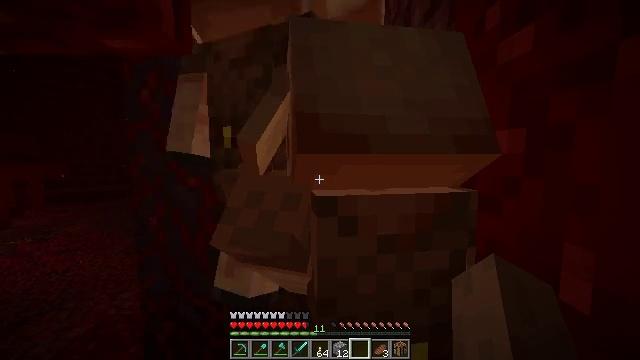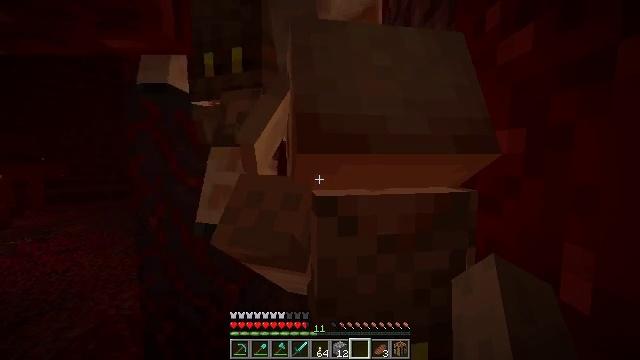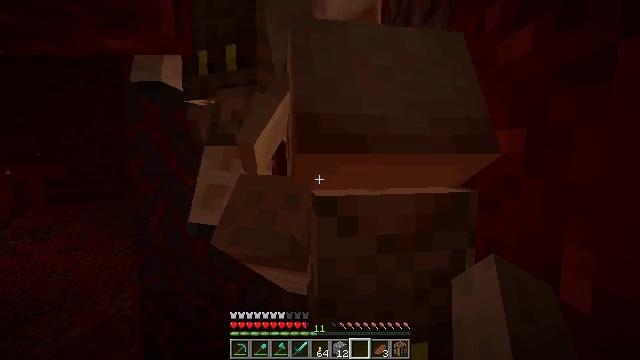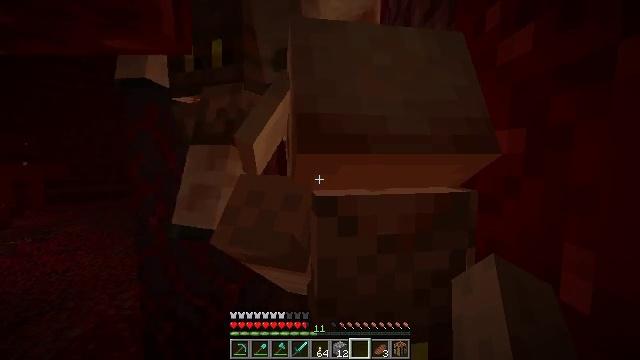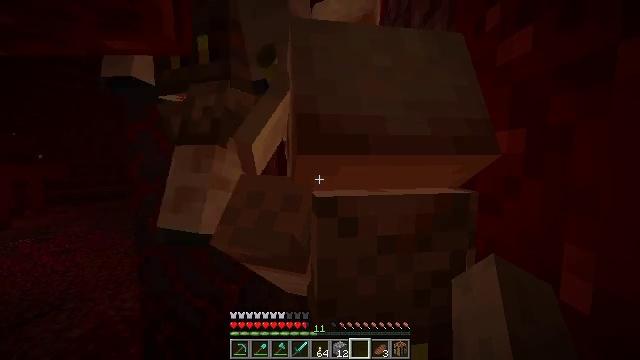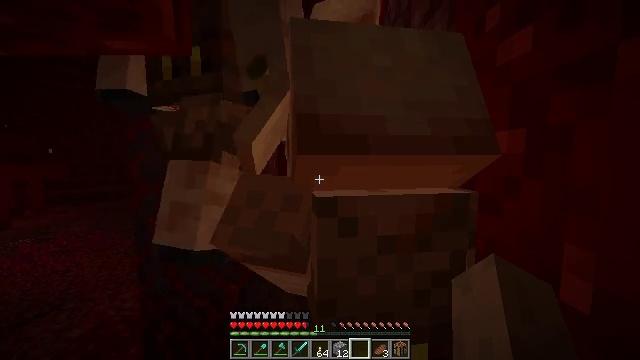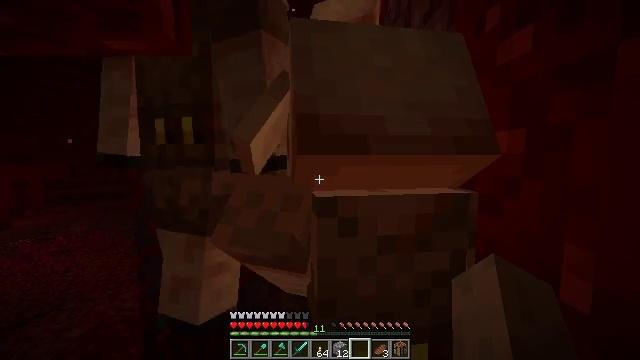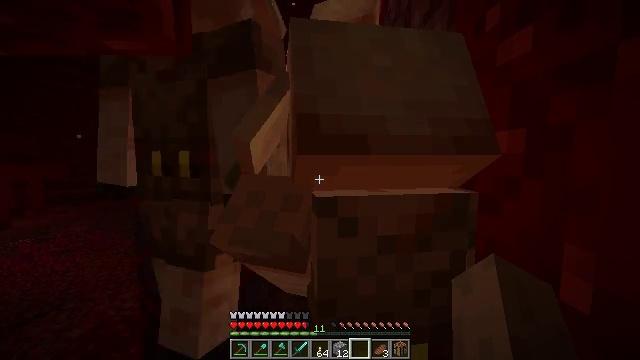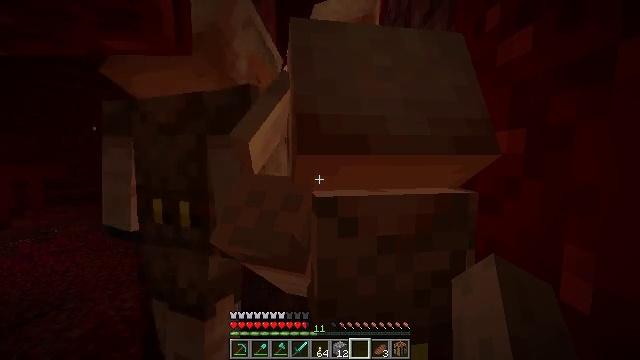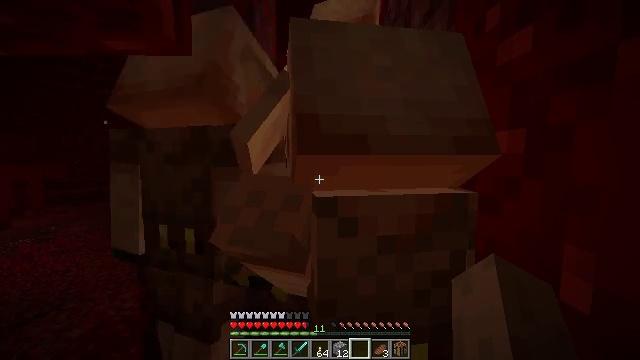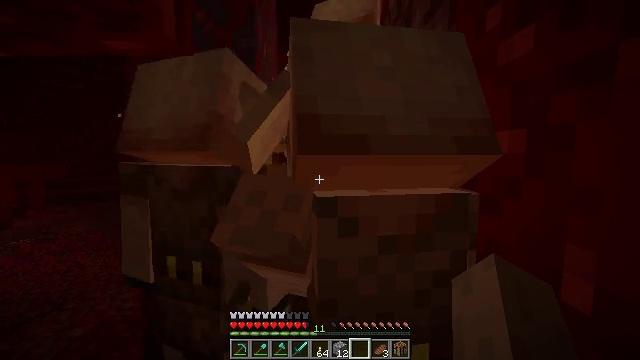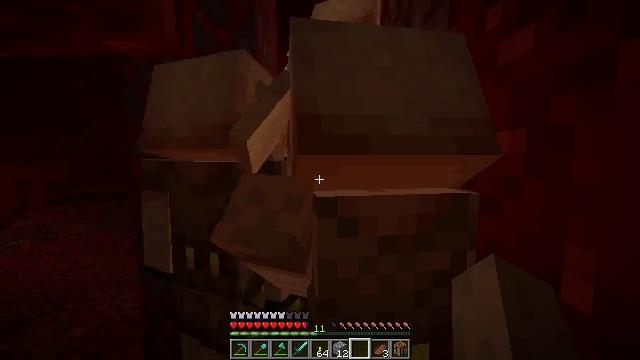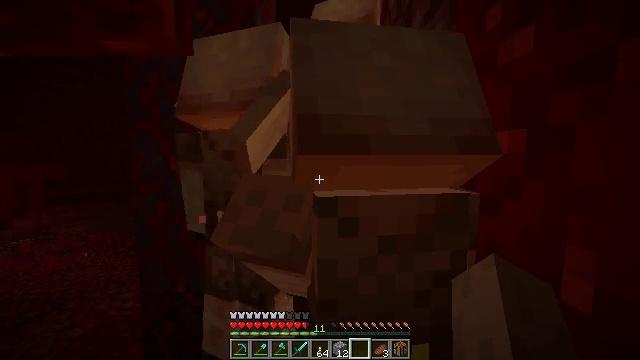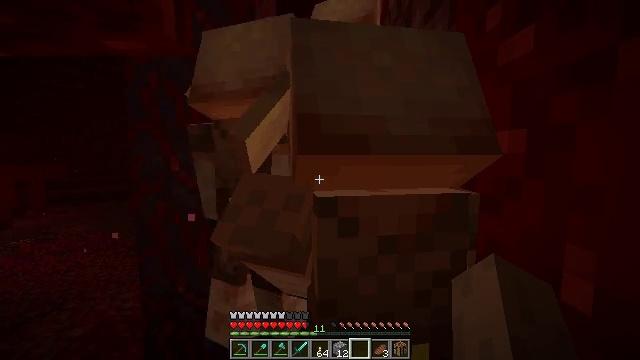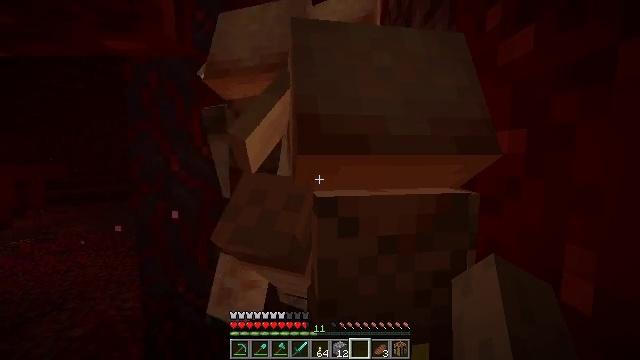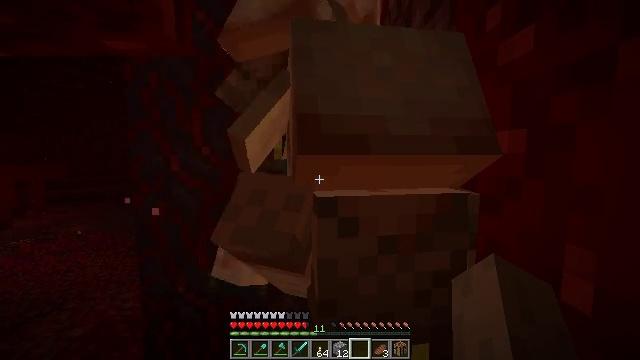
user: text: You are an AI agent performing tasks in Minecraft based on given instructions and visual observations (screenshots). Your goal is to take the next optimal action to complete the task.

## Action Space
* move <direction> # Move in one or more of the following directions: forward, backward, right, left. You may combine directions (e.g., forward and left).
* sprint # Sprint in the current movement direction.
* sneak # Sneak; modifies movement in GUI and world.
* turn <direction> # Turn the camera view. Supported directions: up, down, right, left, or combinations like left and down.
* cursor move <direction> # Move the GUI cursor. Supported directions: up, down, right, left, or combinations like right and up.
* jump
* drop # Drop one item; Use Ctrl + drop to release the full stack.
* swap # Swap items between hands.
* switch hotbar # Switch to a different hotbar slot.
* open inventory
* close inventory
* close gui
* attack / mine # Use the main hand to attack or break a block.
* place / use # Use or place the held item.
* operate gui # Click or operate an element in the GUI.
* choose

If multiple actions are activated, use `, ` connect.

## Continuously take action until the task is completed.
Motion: motion action
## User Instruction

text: Remove a quartz from the inventory.
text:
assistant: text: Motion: no_op
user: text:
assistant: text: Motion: no_op
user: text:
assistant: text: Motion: no_op
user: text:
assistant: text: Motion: no_op
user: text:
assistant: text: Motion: no_op
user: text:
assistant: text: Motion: no_op
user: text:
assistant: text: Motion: no_op
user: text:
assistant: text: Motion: no_op
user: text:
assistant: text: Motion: no_op
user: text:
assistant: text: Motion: no_op
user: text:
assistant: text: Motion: no_op
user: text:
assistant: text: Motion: no_op
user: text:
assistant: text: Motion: no_op
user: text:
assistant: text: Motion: no_op
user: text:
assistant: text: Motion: no_op
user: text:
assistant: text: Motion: no_op
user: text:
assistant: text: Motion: no_op
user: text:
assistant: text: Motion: turn up
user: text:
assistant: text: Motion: turn up
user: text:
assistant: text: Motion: no_op
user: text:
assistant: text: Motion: no_op
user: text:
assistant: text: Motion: no_op
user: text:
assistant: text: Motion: no_op
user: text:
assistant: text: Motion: no_op
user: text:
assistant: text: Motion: no_op
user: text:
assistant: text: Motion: no_op
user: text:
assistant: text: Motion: no_op
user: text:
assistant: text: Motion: no_op
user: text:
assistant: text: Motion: no_op
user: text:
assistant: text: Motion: no_op